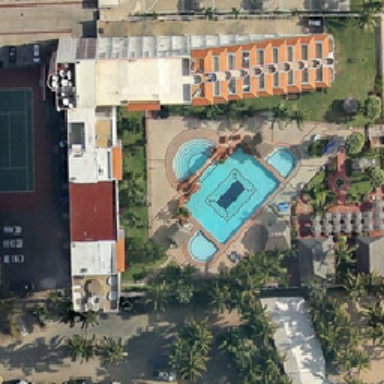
The resort is a large swimming pool .